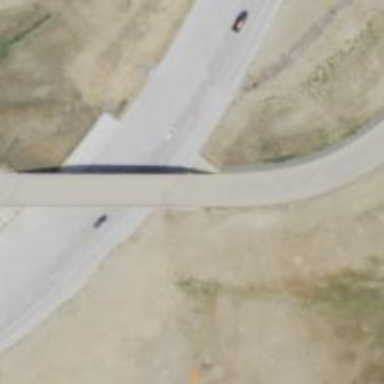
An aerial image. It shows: Bridge.